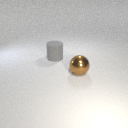
large gray rubber cylinder to the left of large brown metal sphere